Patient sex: M
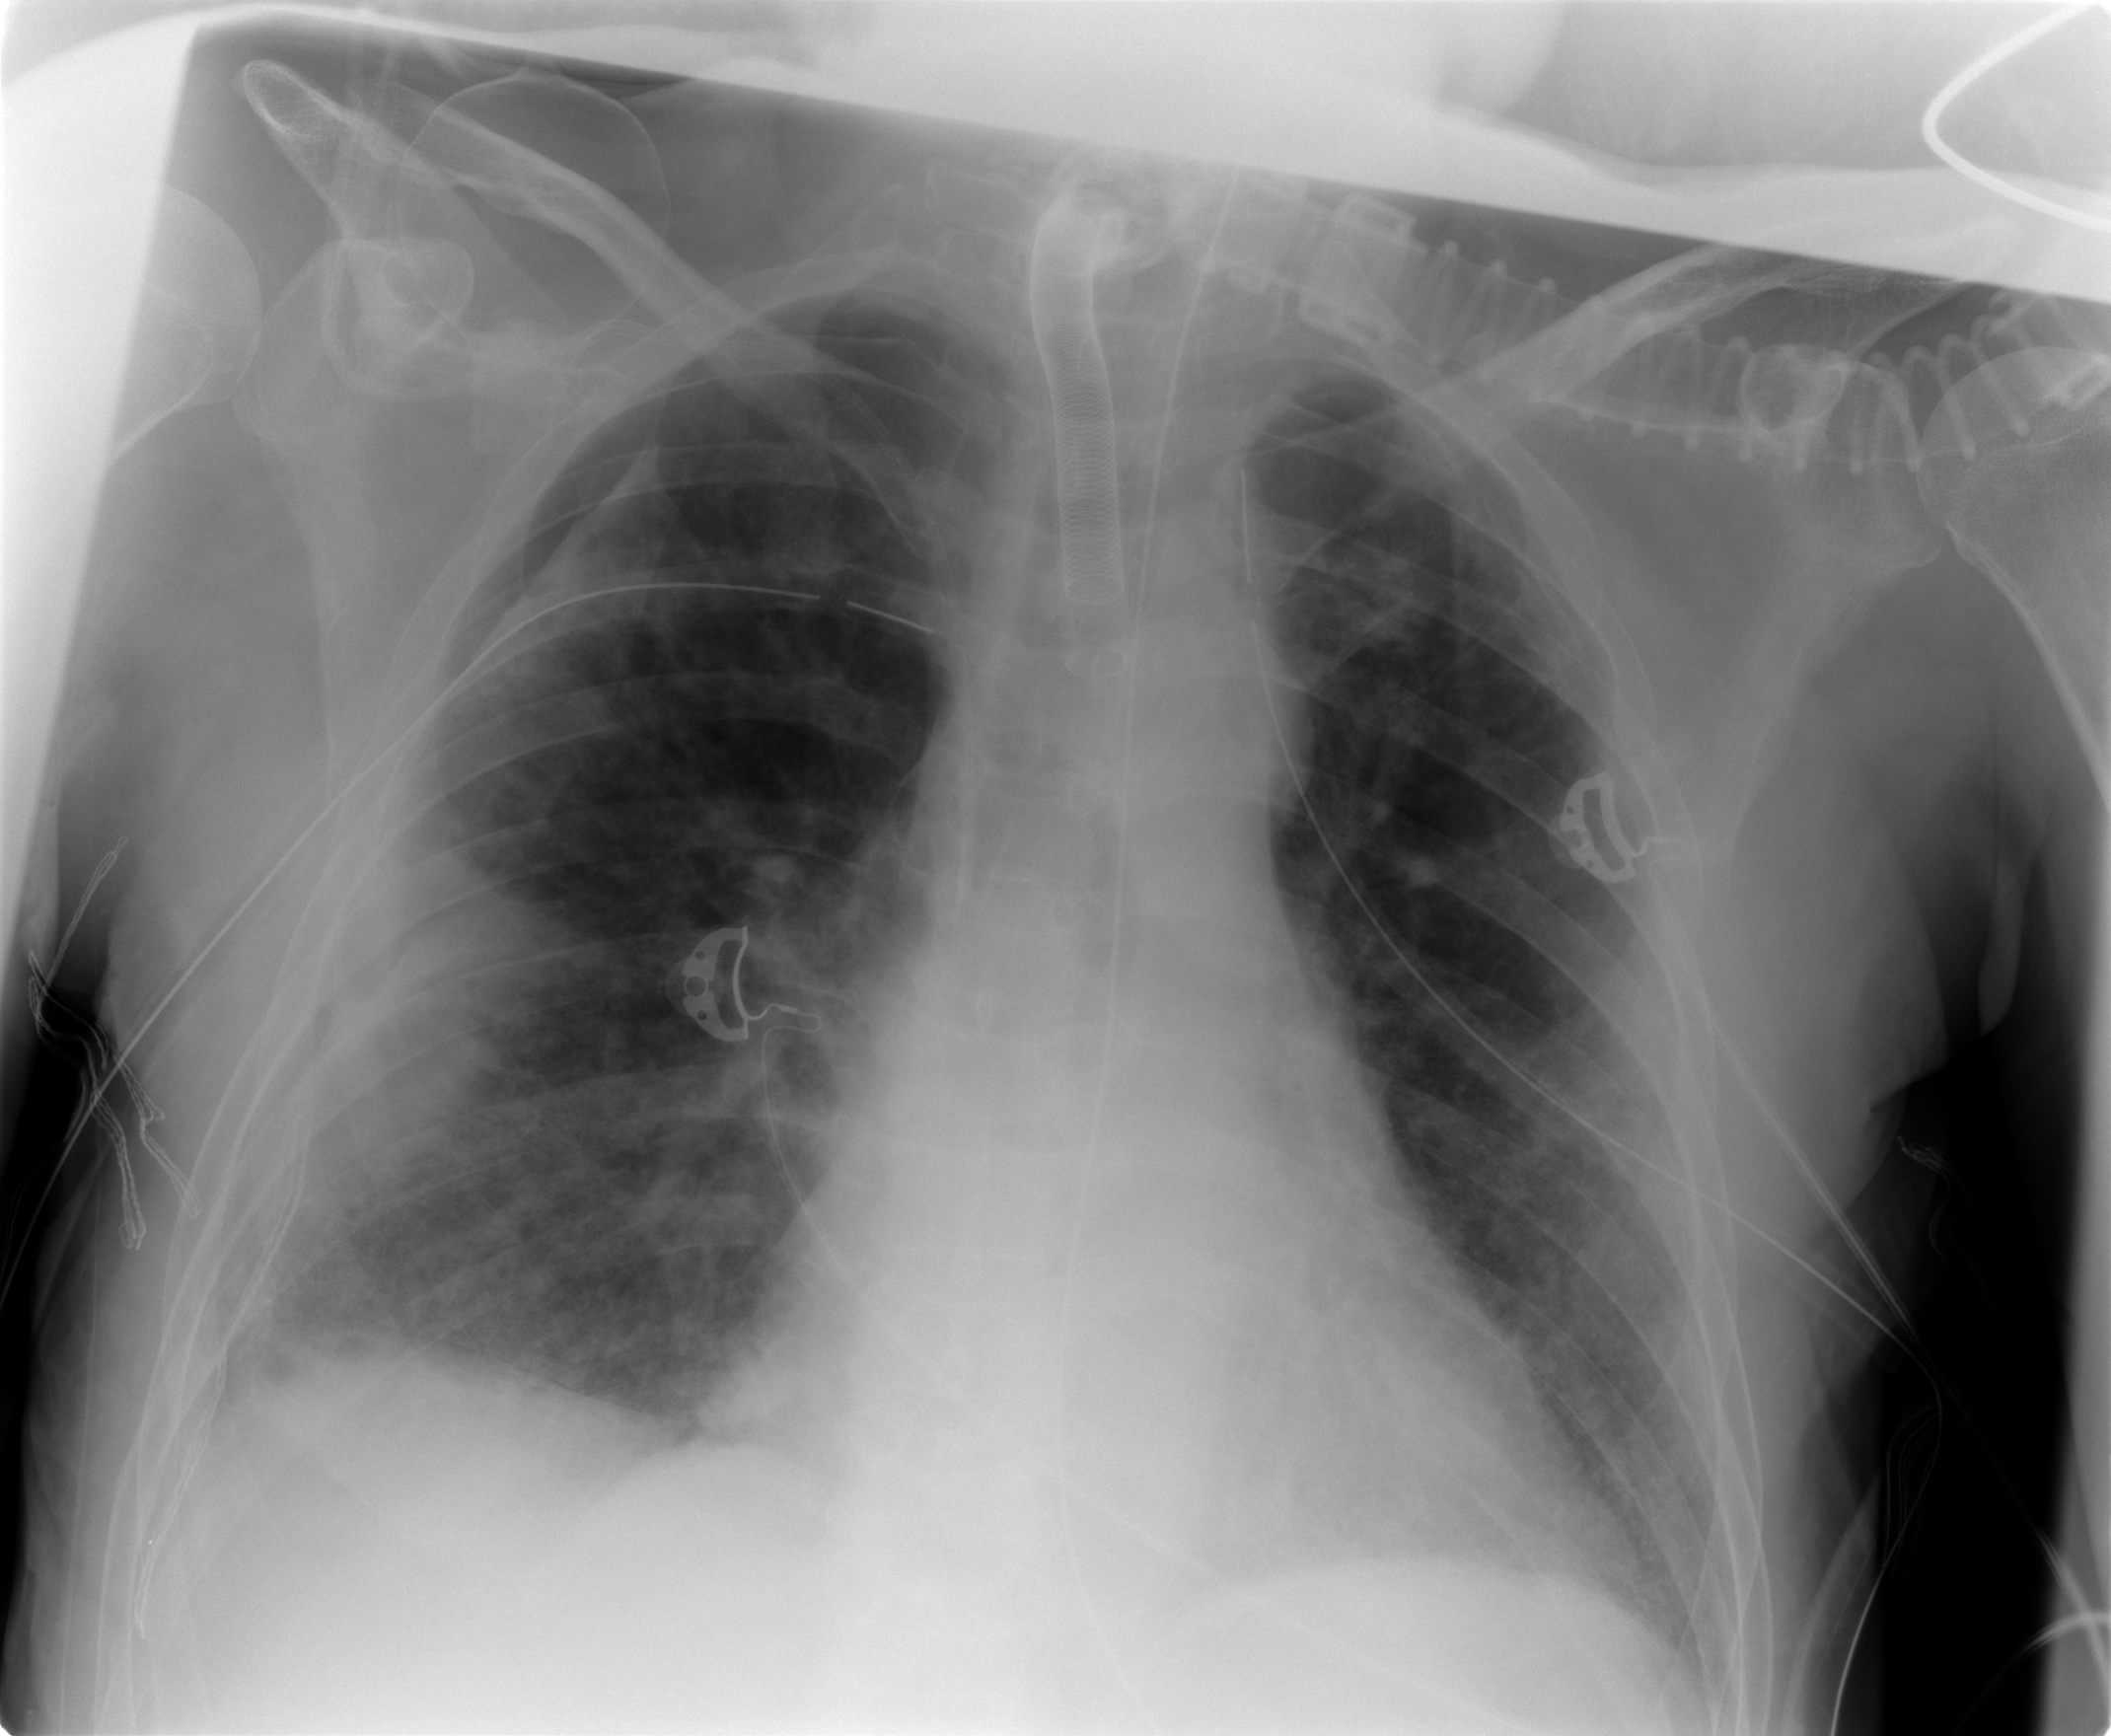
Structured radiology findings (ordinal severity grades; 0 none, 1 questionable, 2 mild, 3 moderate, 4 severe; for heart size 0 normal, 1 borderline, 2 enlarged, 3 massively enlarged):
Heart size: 0
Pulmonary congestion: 1
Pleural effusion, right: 2
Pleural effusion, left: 0
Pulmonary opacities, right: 2
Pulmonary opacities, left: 2
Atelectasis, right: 2
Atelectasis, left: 2